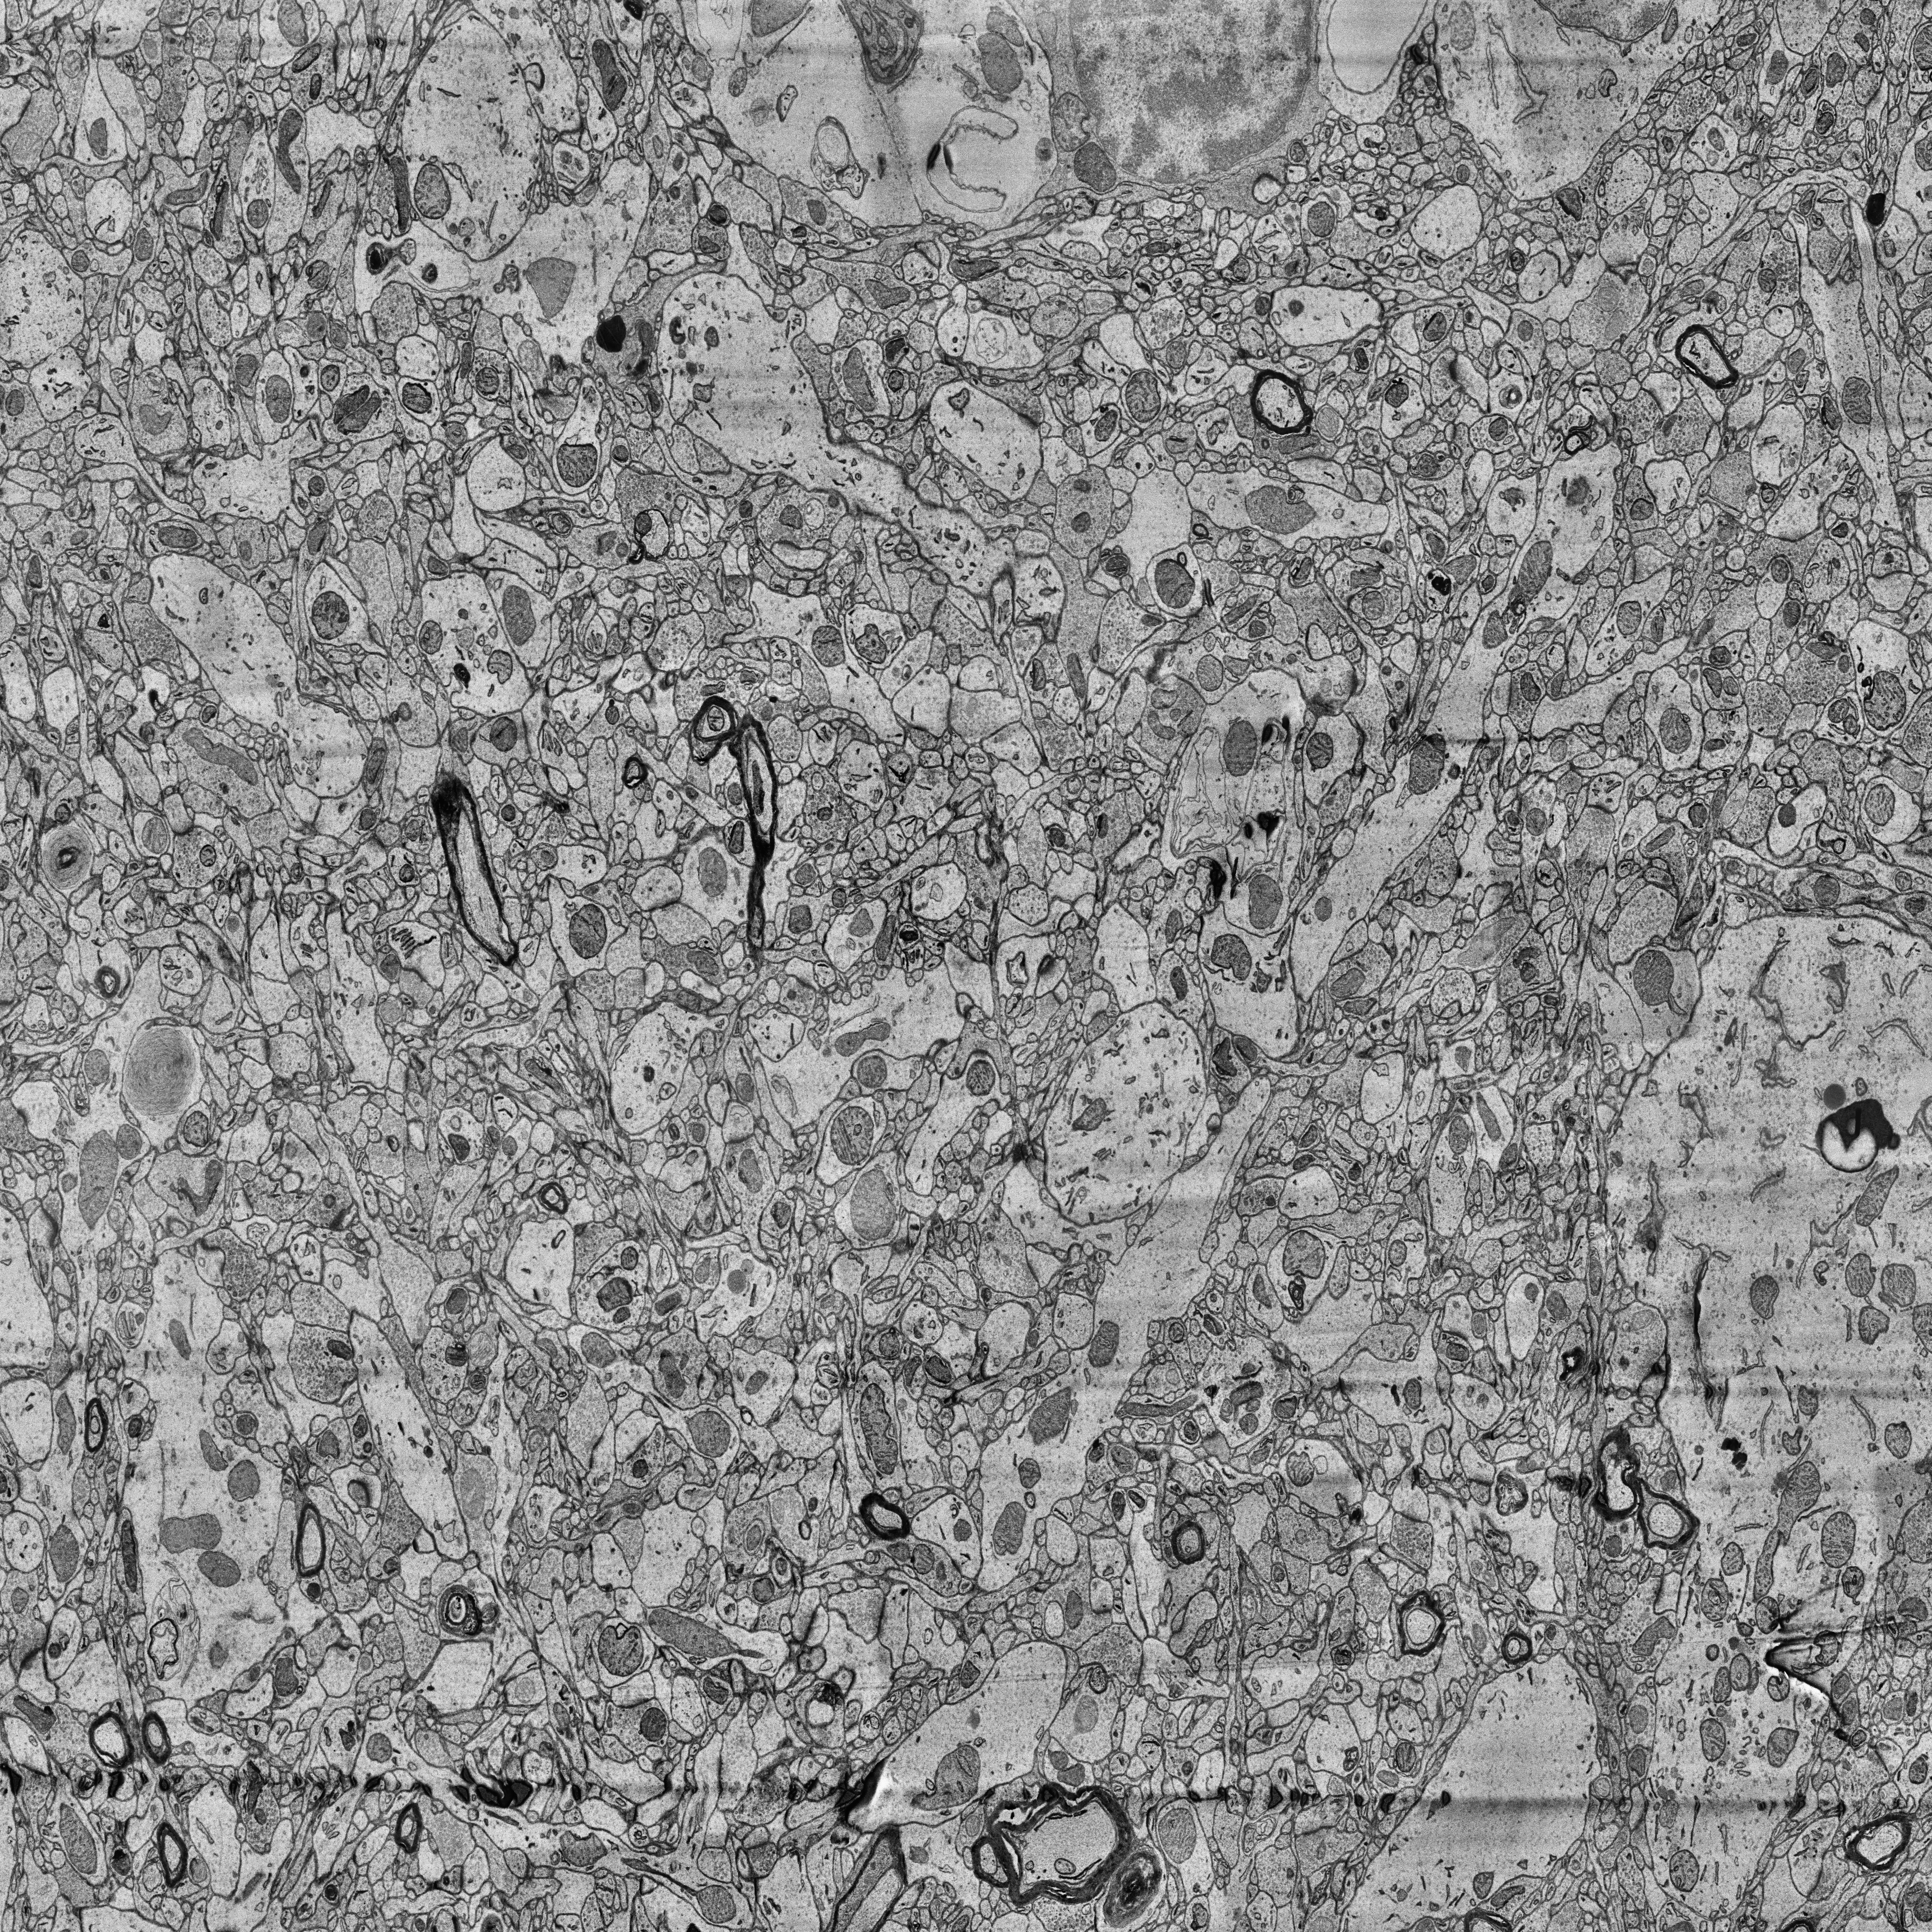
Electron microscopy slice of human cortex tissue
Slice depth (z): 174
Mitochondria instances in slice: 507